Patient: sex M, age 57
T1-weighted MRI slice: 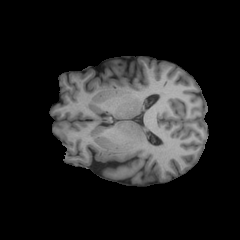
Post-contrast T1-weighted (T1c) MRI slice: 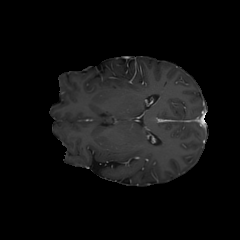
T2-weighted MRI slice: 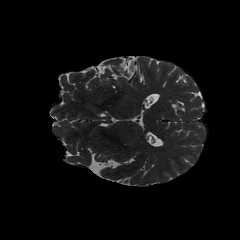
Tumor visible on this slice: no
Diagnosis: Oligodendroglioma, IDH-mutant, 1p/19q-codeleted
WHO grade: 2